Interaction volume radius: 5 \u00c5
Interaction volume height: 35 \u00c5
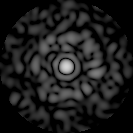
Disorder parameter: 0.8064